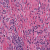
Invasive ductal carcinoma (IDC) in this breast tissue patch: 1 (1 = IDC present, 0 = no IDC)